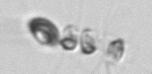
Label: Chaetoceros_socialis